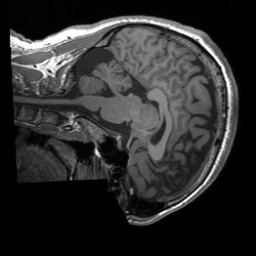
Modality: T1w
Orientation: sagittal
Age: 25
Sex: male
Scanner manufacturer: siemens
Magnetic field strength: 3 T
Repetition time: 1.9 s
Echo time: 0.00252 s